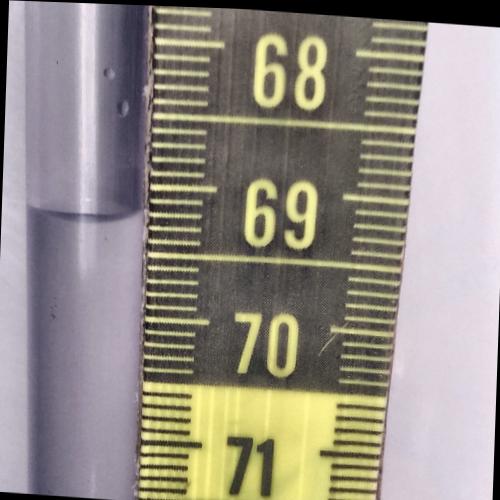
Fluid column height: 69.2 cm